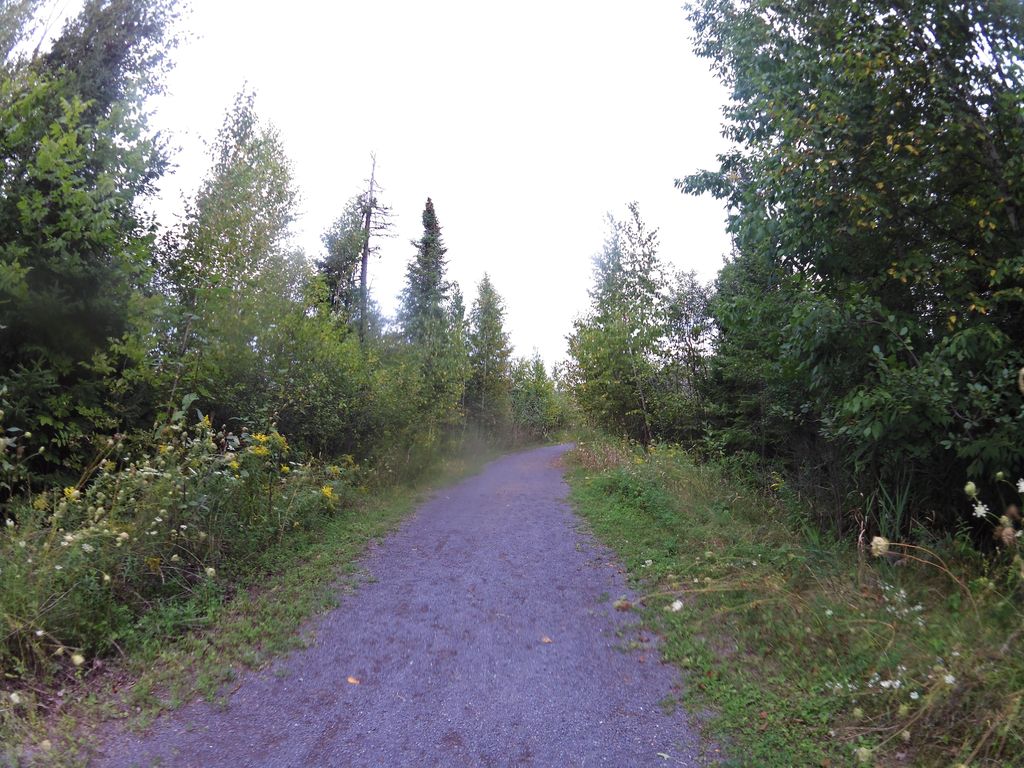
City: ottawa-gatineau